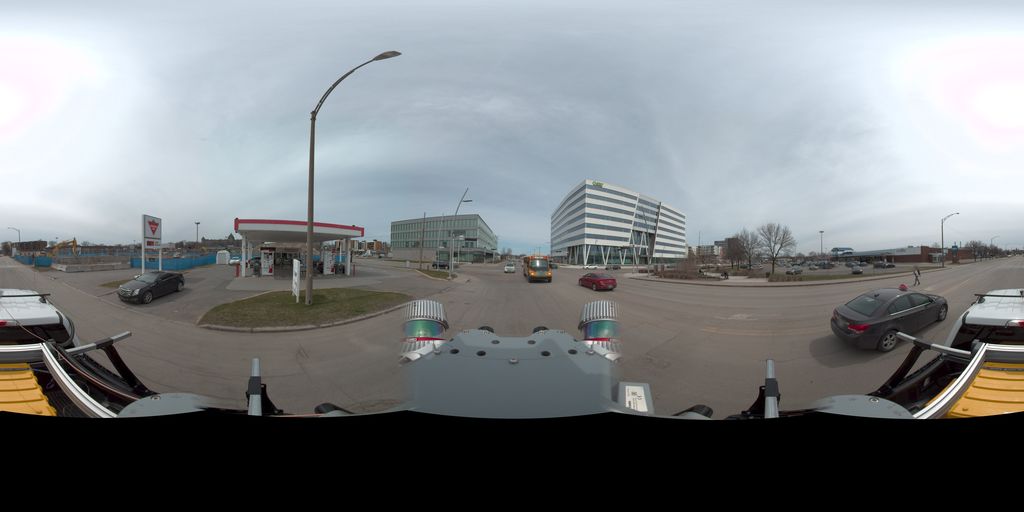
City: quebec_city